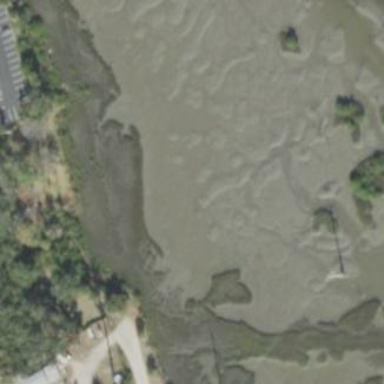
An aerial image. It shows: Saltmarsh wetland area.